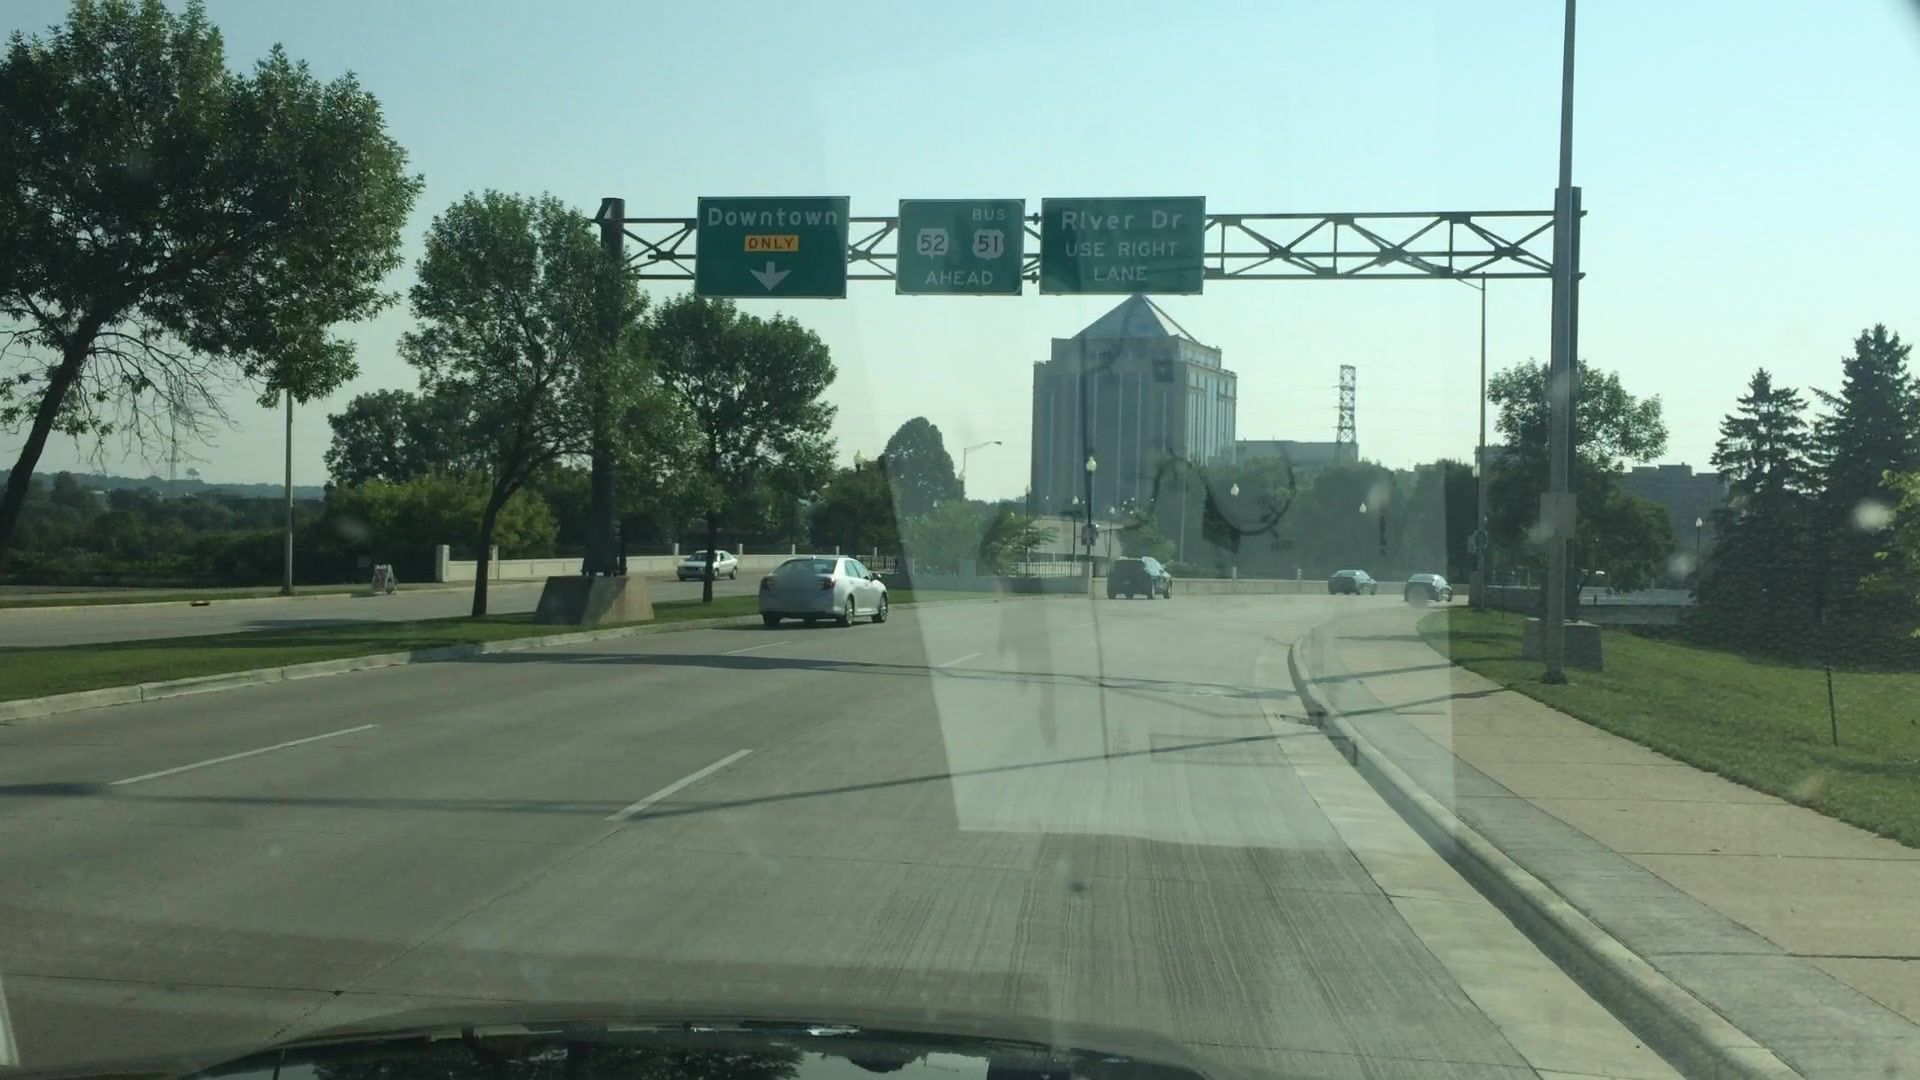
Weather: clear
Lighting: day
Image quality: good
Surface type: driving surface
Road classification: primary
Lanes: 2
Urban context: dense urban cluster
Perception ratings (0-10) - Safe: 3.55, Lively: 6.58, Beautiful: 1.88, Boring: 8.76, Depressing: 6.93, Wealthy: 2.03